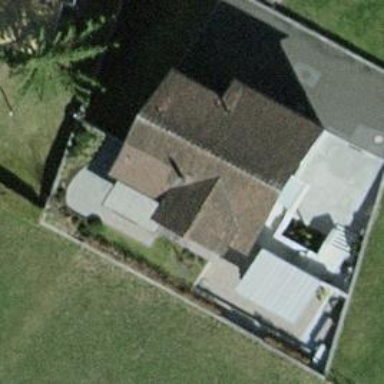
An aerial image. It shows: Detached building.